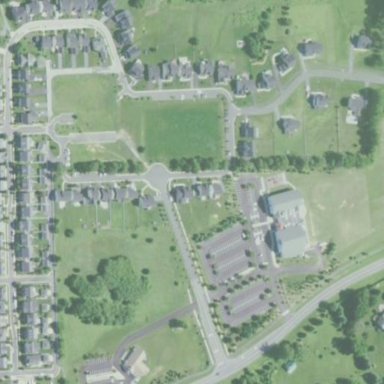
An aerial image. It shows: Residential area within neighborhood.